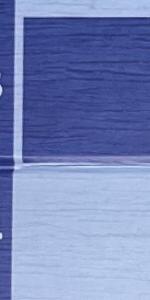
Label: Empty